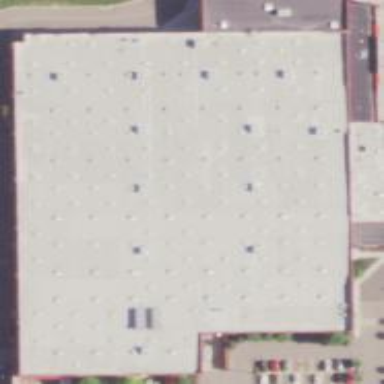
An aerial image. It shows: Retail building with wholesale shop.